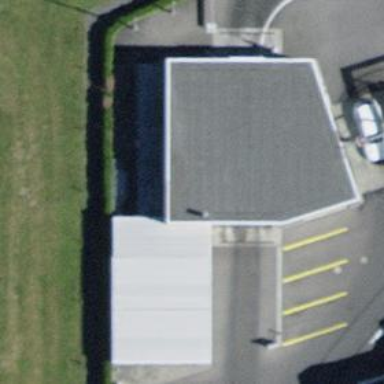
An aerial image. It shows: Covered building passage along service road.